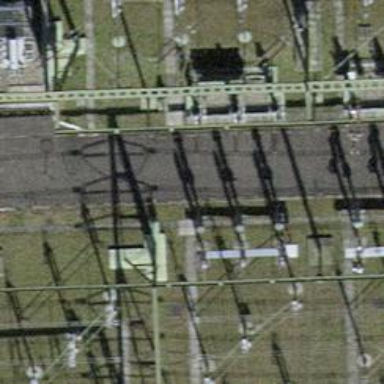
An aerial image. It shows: Bay for power lines.